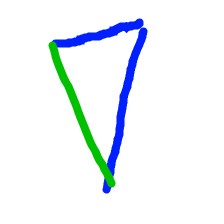
Shape: triangle